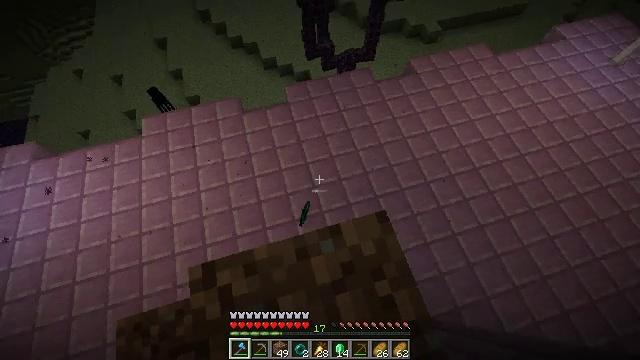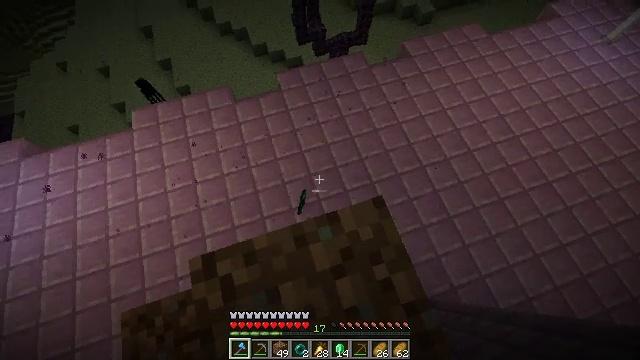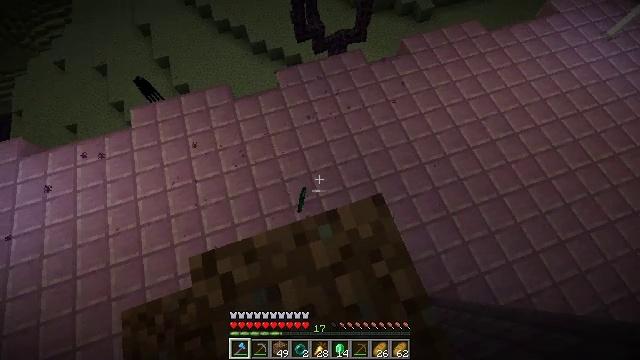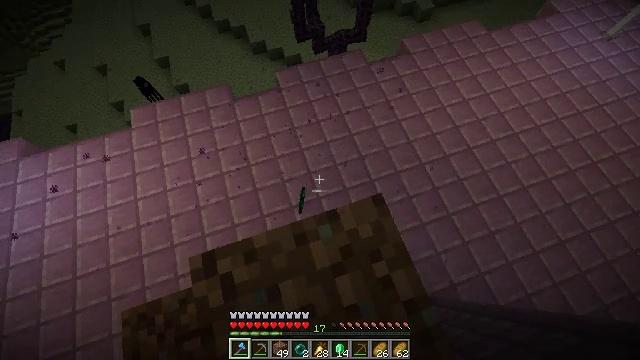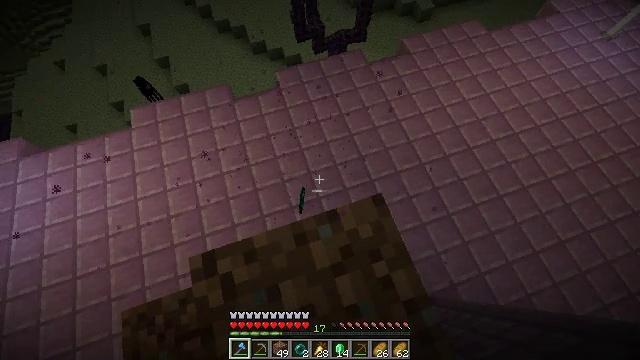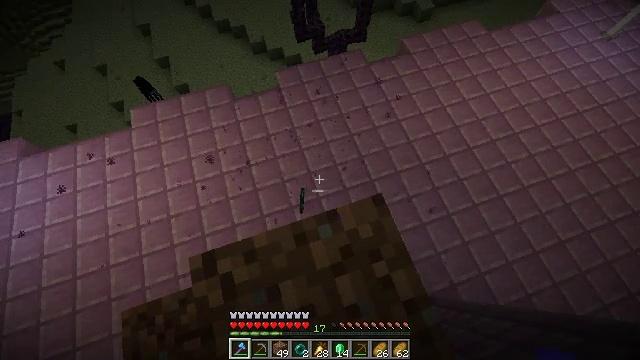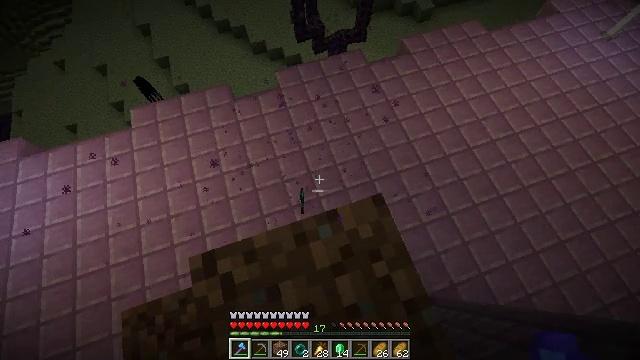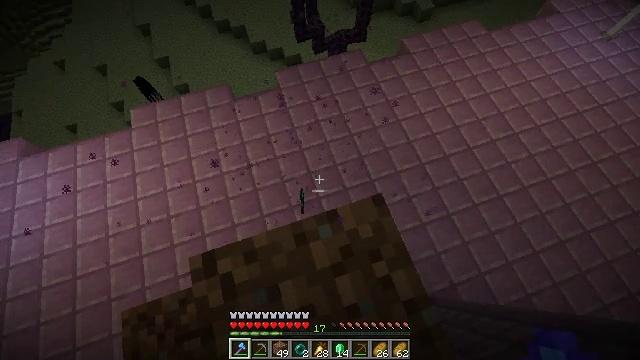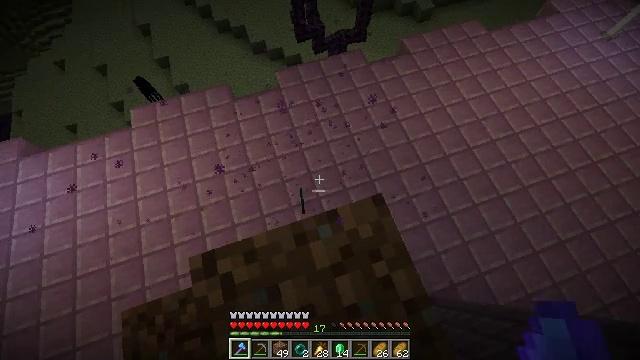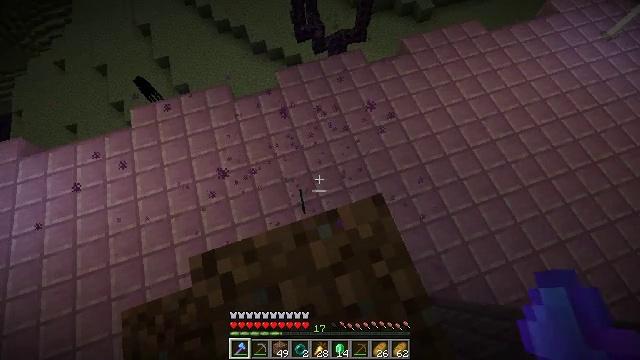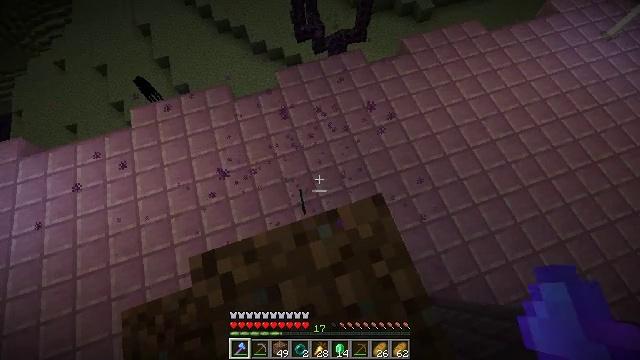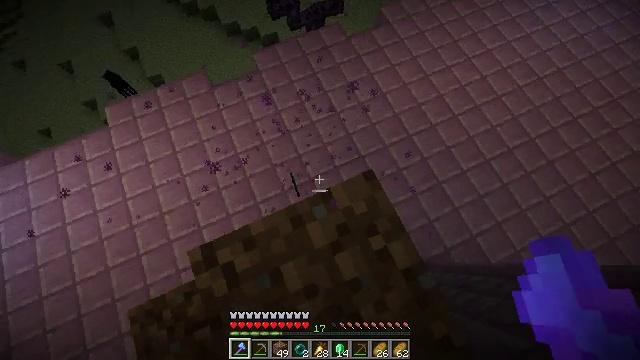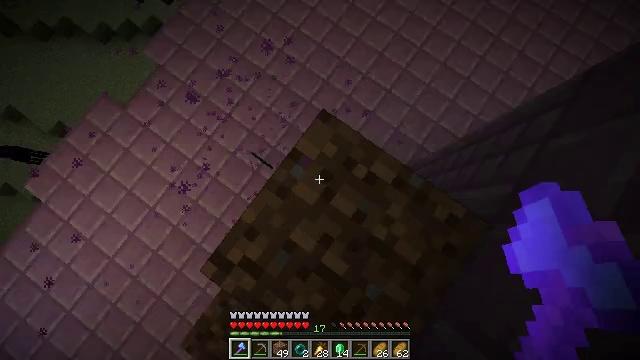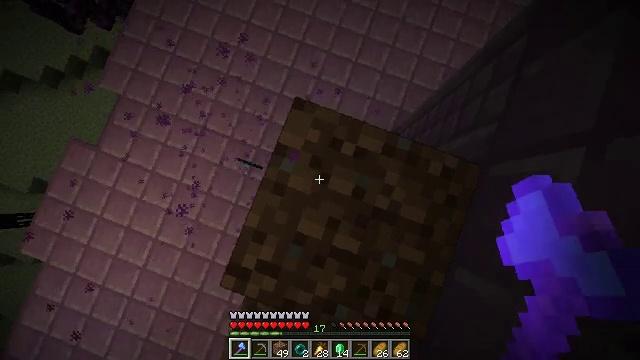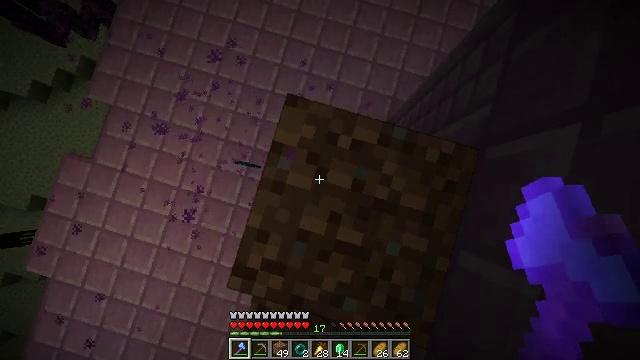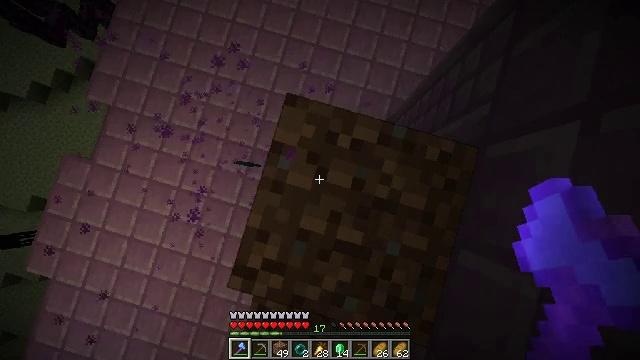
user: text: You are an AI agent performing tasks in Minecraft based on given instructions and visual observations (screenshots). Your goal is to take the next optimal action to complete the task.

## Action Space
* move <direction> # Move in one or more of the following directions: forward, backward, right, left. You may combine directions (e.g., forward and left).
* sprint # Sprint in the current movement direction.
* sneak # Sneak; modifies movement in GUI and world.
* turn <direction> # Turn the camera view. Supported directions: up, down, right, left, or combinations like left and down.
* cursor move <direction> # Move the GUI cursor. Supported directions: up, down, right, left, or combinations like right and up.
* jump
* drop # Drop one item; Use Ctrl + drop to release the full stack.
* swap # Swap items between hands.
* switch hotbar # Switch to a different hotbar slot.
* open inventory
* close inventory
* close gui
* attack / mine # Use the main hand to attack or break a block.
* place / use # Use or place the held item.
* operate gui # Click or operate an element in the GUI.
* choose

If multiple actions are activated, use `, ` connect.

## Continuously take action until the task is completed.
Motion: motion action
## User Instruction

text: Mine dirt from the ground.
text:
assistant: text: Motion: sneak, turn right and down
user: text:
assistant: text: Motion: sneak
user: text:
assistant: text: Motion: sneak
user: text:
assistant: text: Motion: sneak
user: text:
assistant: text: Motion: sneak
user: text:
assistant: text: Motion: sneak
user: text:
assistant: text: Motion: sneak
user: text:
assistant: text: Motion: sneak
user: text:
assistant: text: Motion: sneak
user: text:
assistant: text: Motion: sneak
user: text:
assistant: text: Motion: sneak, turn right and down
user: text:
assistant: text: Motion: sneak, turn right and down
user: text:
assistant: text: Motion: sneak, turn right and down
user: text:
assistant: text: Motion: sneak, turn right and down
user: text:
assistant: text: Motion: sneak
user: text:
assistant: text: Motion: sneak
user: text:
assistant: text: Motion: sneak
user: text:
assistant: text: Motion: sneak
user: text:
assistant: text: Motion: sneak
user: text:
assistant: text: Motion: sneak
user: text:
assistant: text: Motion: sneak
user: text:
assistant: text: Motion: sneak
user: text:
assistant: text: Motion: sneak
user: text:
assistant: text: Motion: sneak
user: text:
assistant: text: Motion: sneak
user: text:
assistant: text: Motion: sneak
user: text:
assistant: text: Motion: sneak
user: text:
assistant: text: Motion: sneak
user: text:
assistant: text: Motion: sneak
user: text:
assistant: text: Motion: sneak